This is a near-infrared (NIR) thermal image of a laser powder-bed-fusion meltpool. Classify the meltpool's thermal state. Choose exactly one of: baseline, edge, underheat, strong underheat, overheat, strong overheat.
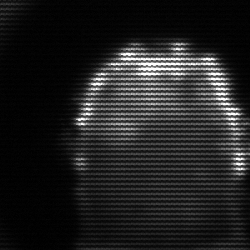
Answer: baseline